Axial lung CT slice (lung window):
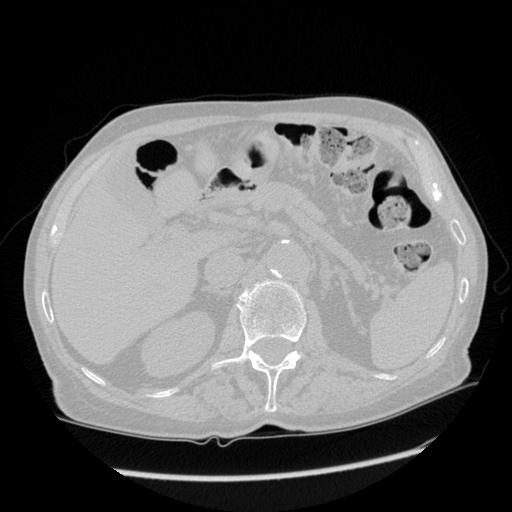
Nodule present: no